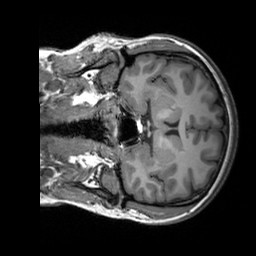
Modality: T1w
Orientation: coronal
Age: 31
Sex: female
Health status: healthy
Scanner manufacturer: siemens
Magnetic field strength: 3 T
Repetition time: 2.3 s
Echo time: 0.00303 s